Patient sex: F
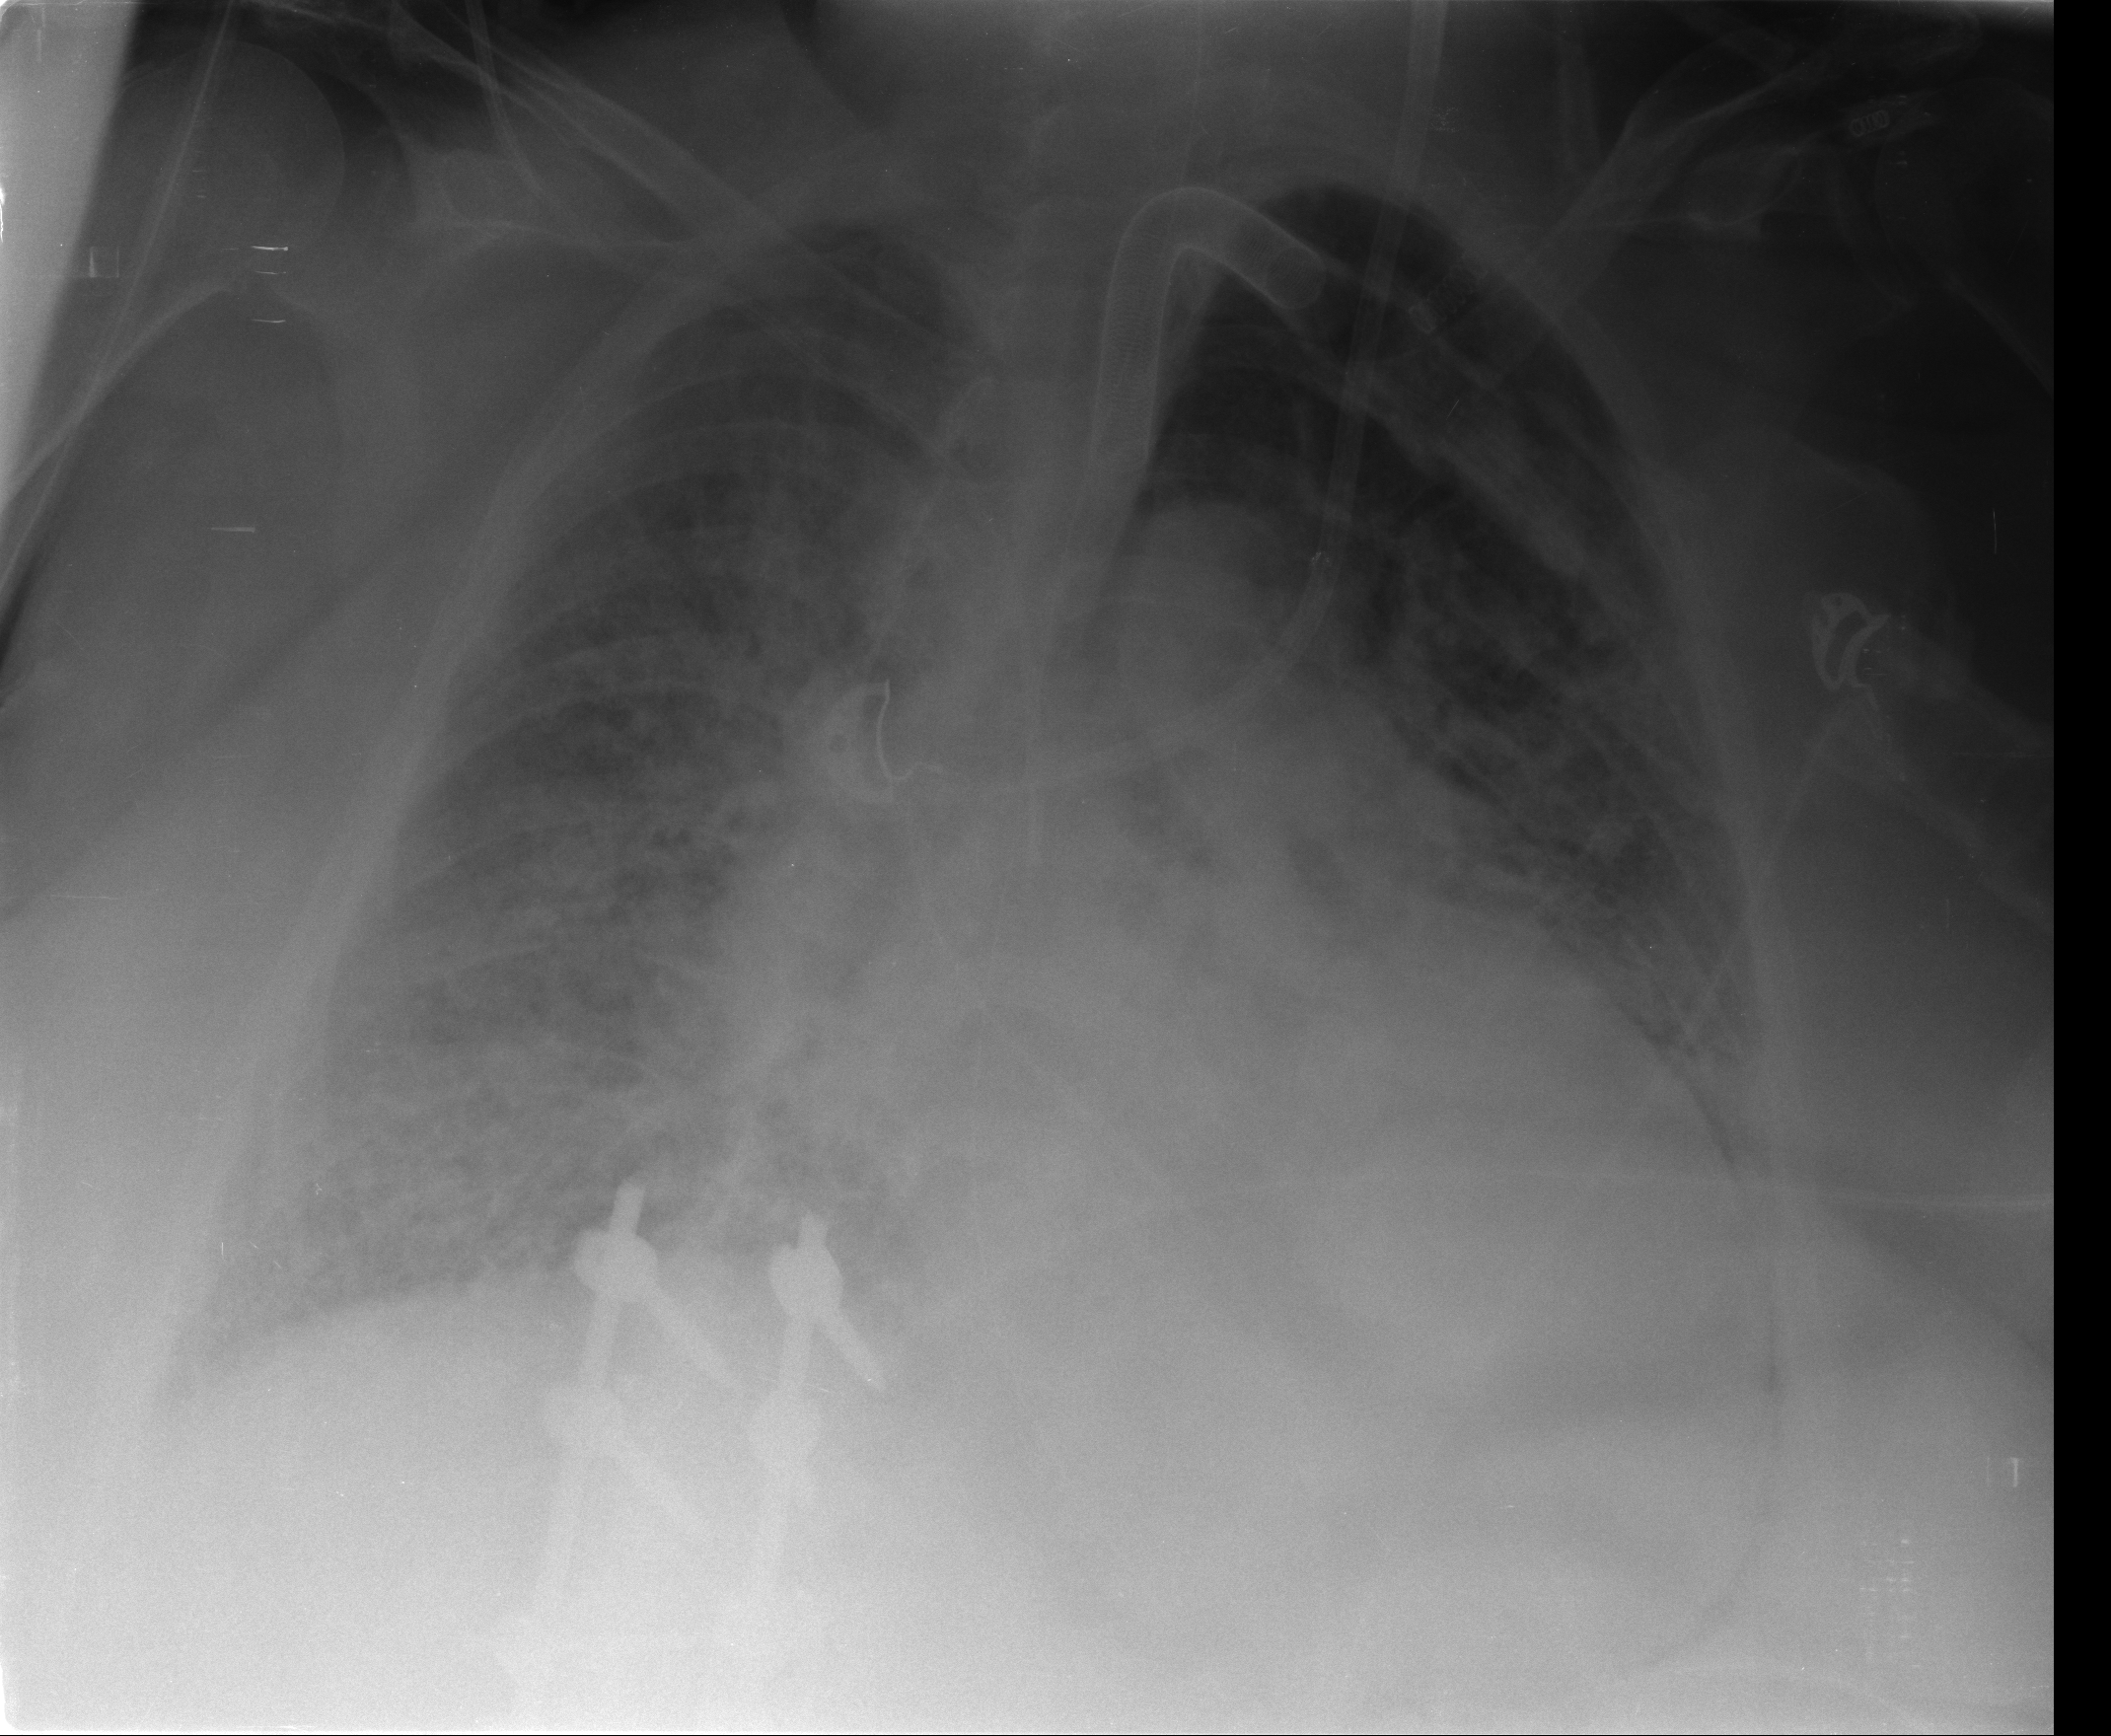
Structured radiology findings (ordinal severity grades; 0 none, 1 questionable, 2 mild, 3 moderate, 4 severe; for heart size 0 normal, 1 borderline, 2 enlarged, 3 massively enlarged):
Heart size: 2
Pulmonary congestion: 3
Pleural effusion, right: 0
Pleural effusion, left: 0
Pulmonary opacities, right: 2
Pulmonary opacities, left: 2
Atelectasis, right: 2
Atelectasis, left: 2